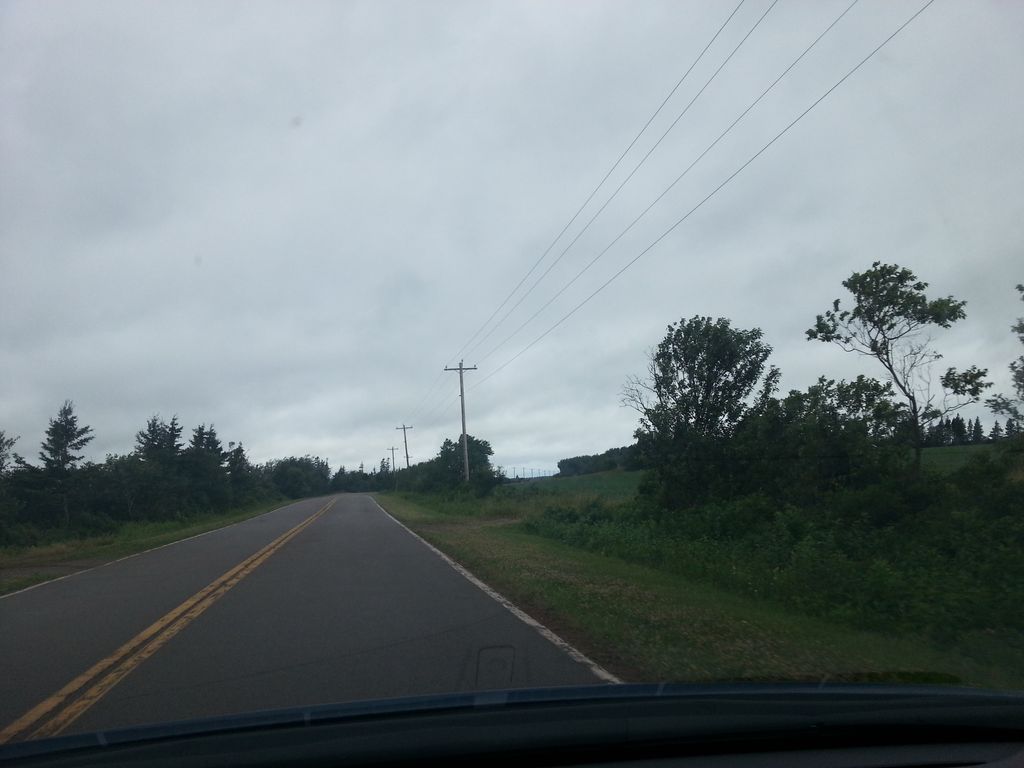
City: charlottetown